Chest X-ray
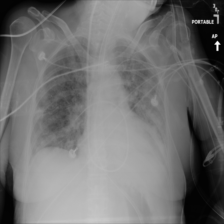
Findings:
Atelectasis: negative
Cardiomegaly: negative
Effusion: negative
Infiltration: positive
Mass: negative
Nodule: negative
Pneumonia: positive
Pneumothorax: negative
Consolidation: negative
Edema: positive
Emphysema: negative
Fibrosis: negative
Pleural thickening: negative
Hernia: negative